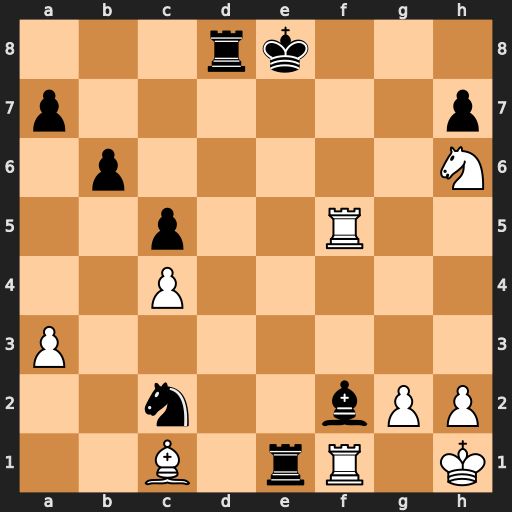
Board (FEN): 3rk3/p6p/1p5N/2p2R2/2P5/P7/2n2bPP/2B1rR1K
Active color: w
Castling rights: -
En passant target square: -
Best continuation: Rxf2 Rdd1 Re2+ Rxe2 Rxd1